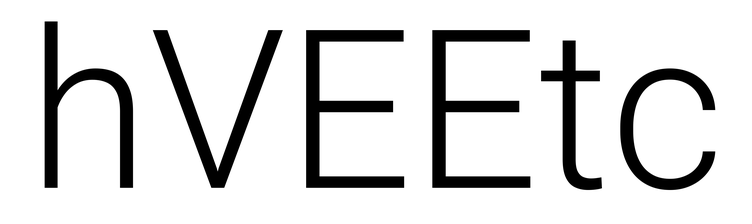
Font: Roboto_Light